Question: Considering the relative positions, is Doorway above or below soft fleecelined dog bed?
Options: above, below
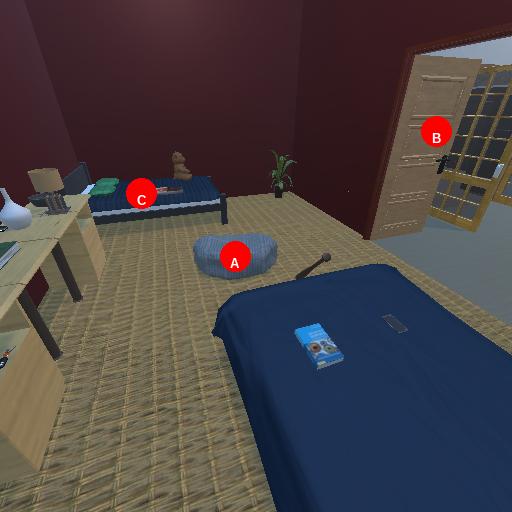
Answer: above